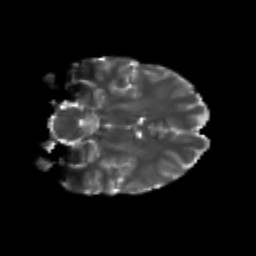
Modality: T2w
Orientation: coronal
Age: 25
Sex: female
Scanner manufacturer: siemens
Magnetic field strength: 3 T
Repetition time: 3.5 s
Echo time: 0.104 s